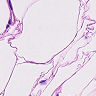
Metastatic tissue present: no